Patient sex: M
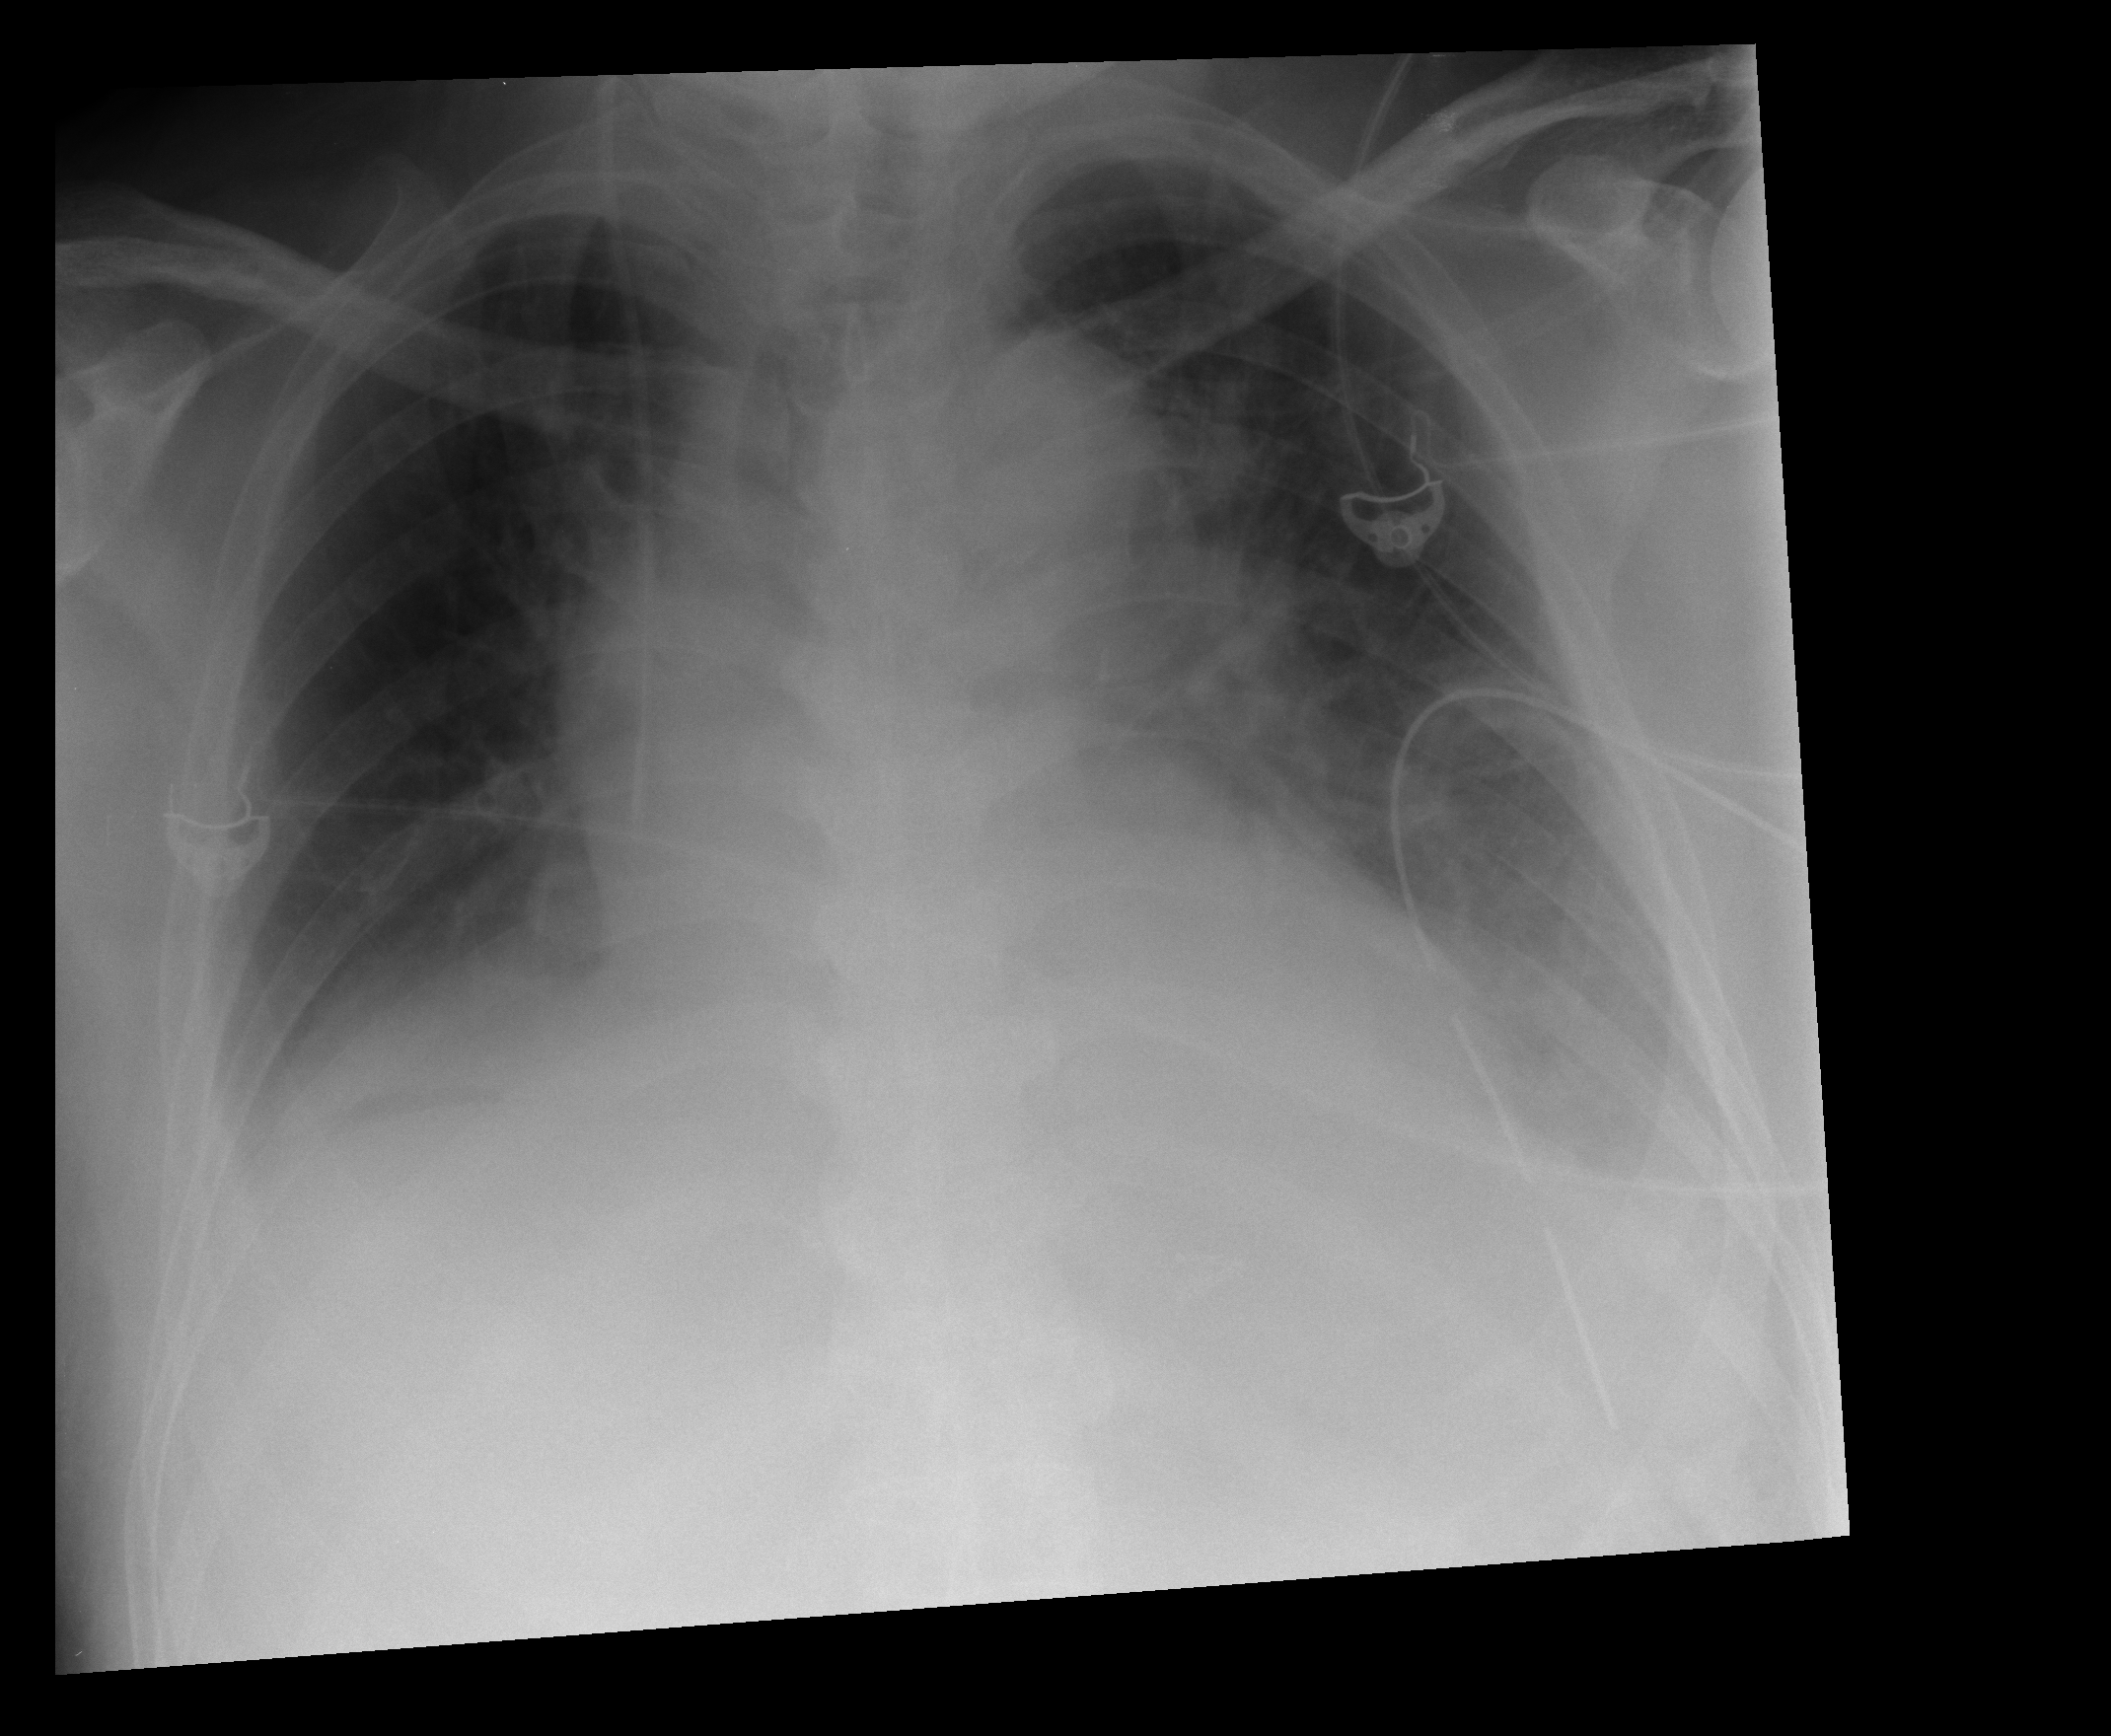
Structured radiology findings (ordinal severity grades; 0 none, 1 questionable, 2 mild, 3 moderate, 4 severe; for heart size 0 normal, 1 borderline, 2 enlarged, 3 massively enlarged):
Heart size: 0
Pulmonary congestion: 2
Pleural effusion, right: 2
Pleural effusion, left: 2
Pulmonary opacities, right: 0
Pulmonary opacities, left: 1
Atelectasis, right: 2
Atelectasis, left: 2